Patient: sex M, age 64
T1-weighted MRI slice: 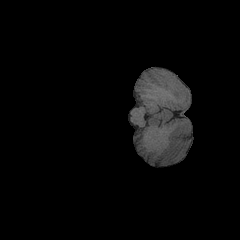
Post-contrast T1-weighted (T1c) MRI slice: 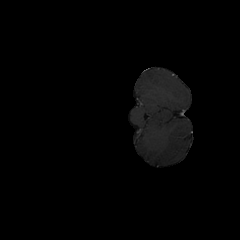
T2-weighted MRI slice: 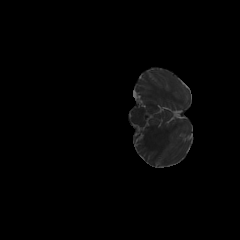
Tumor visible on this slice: no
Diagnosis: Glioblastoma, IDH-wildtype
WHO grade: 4